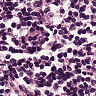
Metastatic tissue present: no